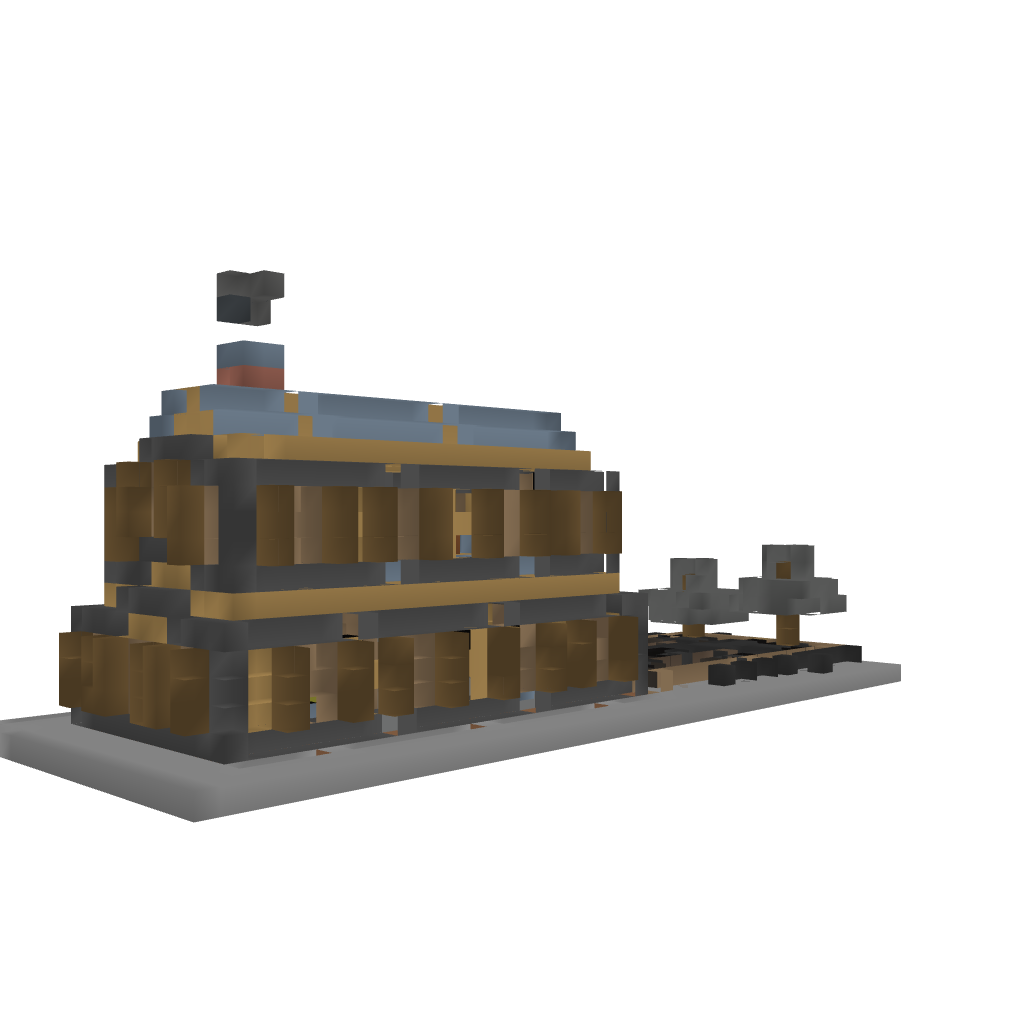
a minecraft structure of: Old Fashioned Log Cabin